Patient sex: F
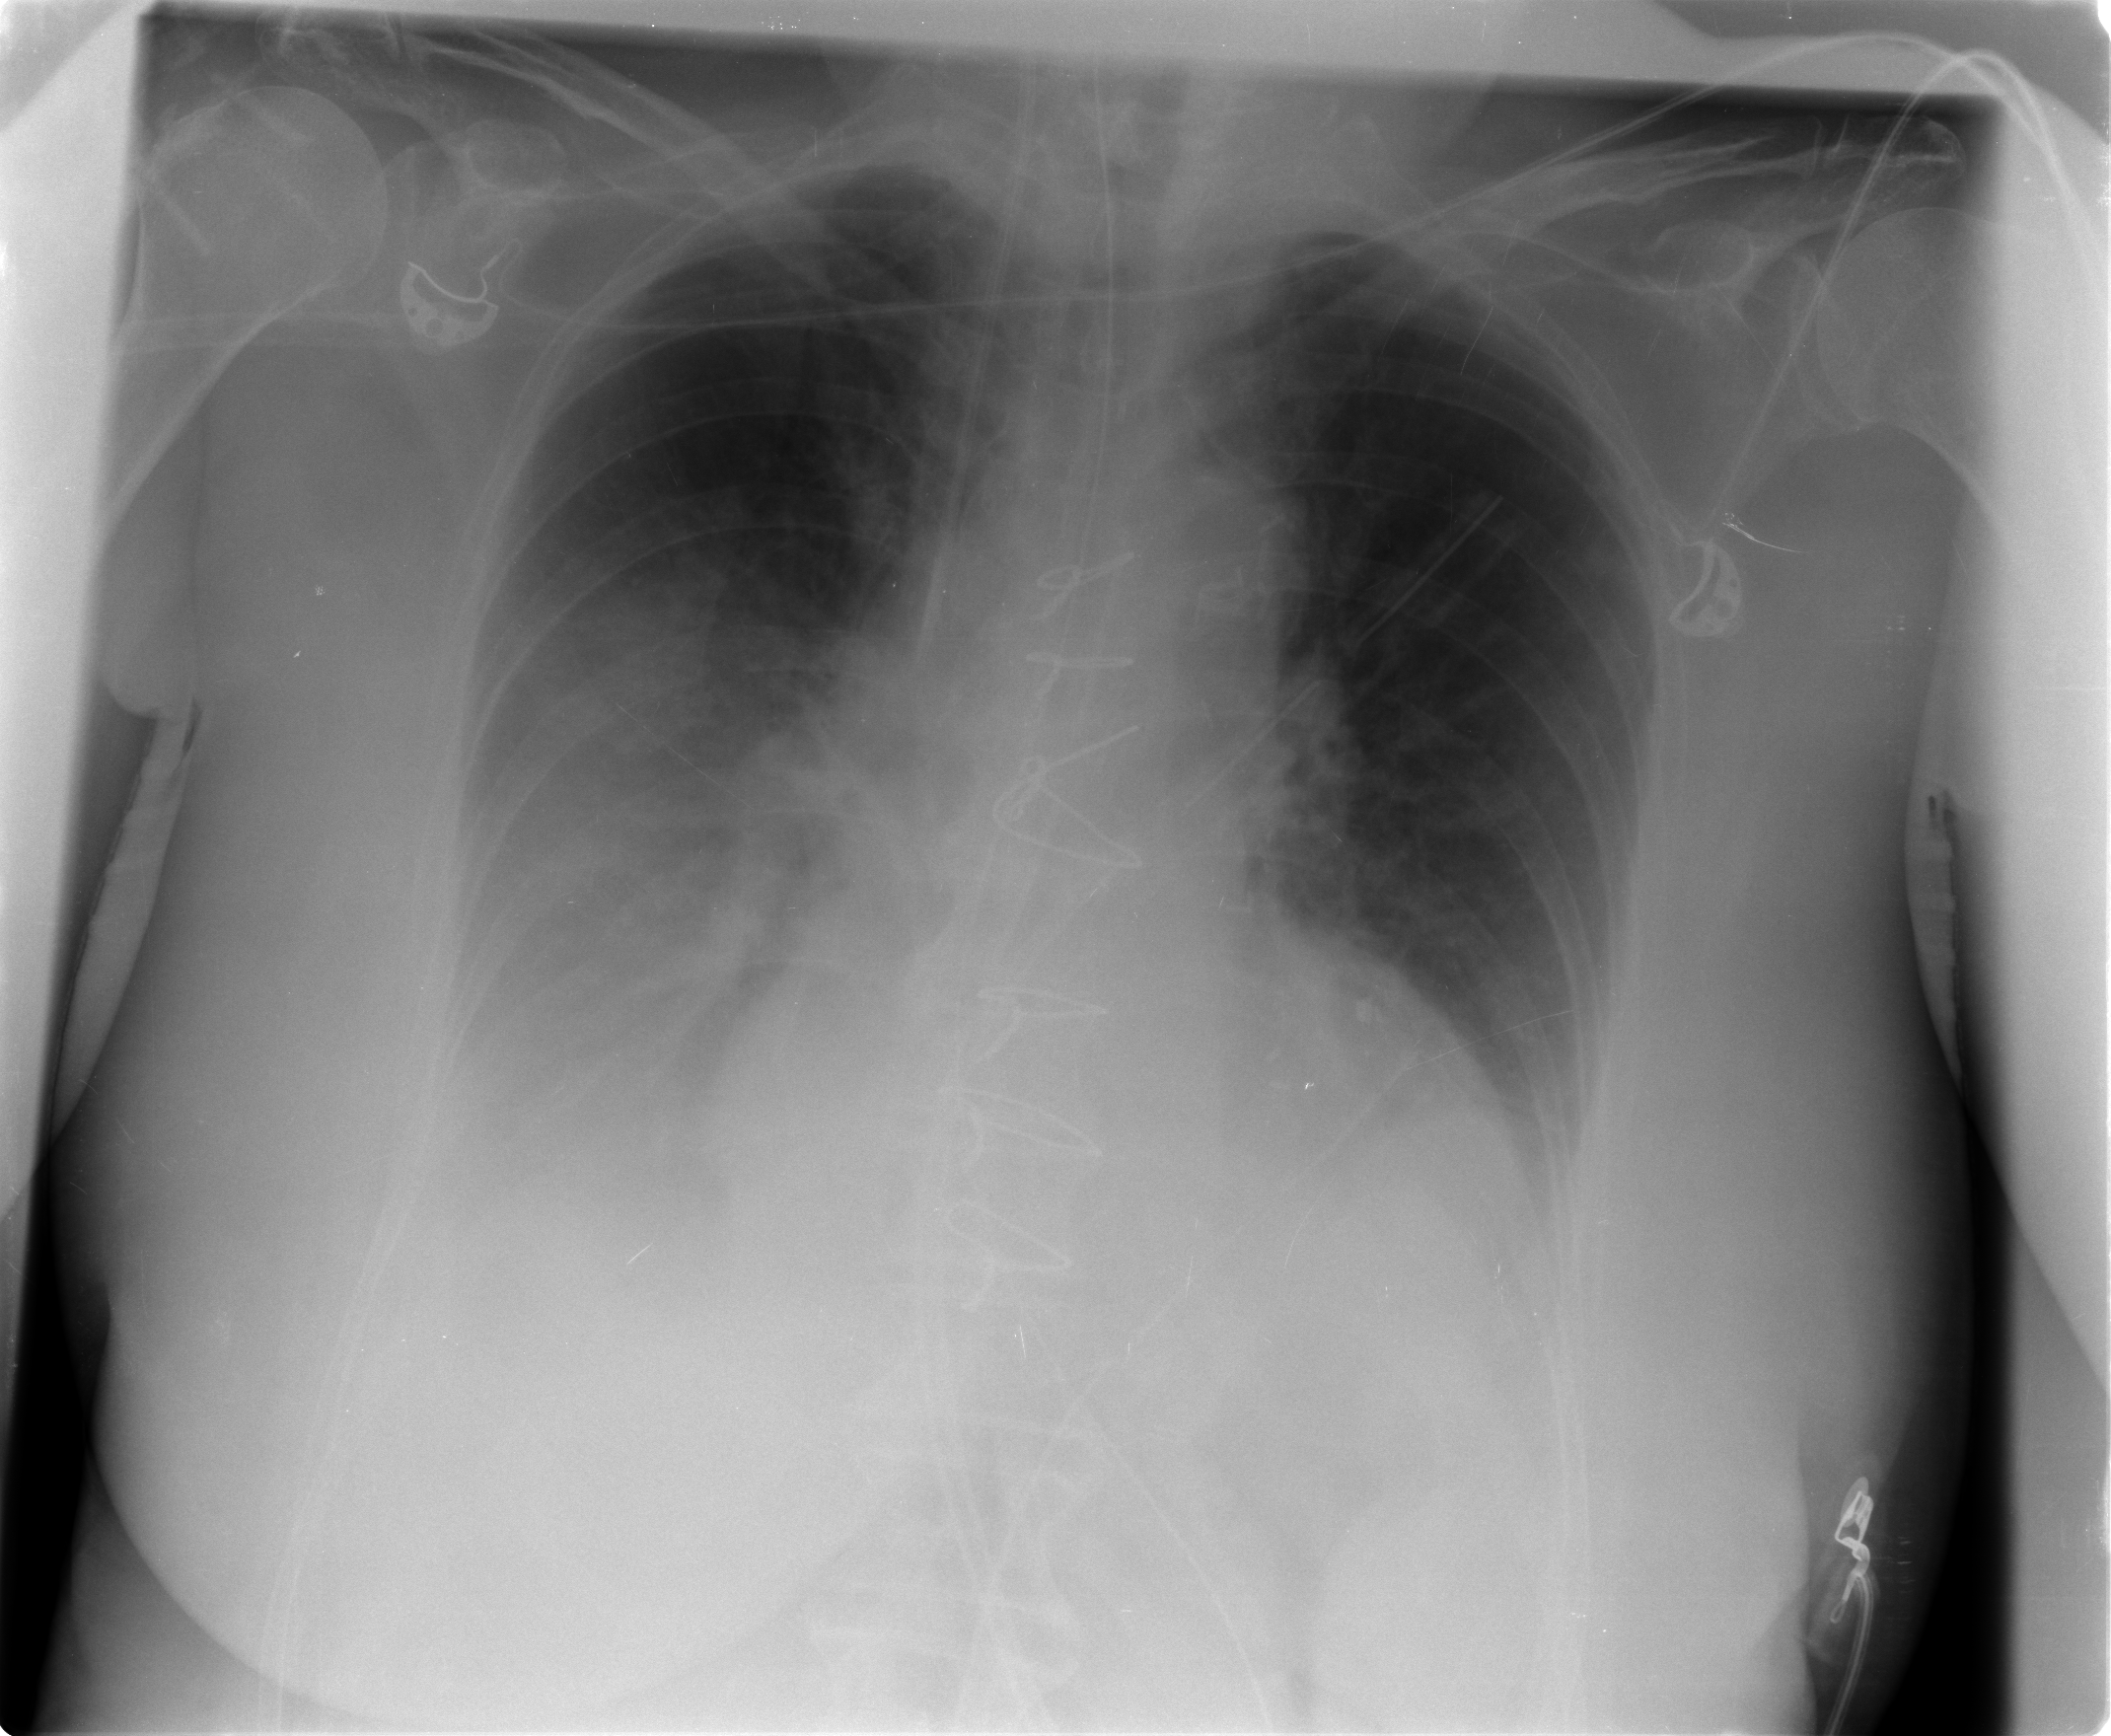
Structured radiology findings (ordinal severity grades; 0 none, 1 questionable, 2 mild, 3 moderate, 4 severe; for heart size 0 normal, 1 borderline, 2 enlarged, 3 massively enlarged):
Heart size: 0
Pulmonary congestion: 0
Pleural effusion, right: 3
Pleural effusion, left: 2
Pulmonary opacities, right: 0
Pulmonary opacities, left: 0
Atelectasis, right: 2
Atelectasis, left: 0